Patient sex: F
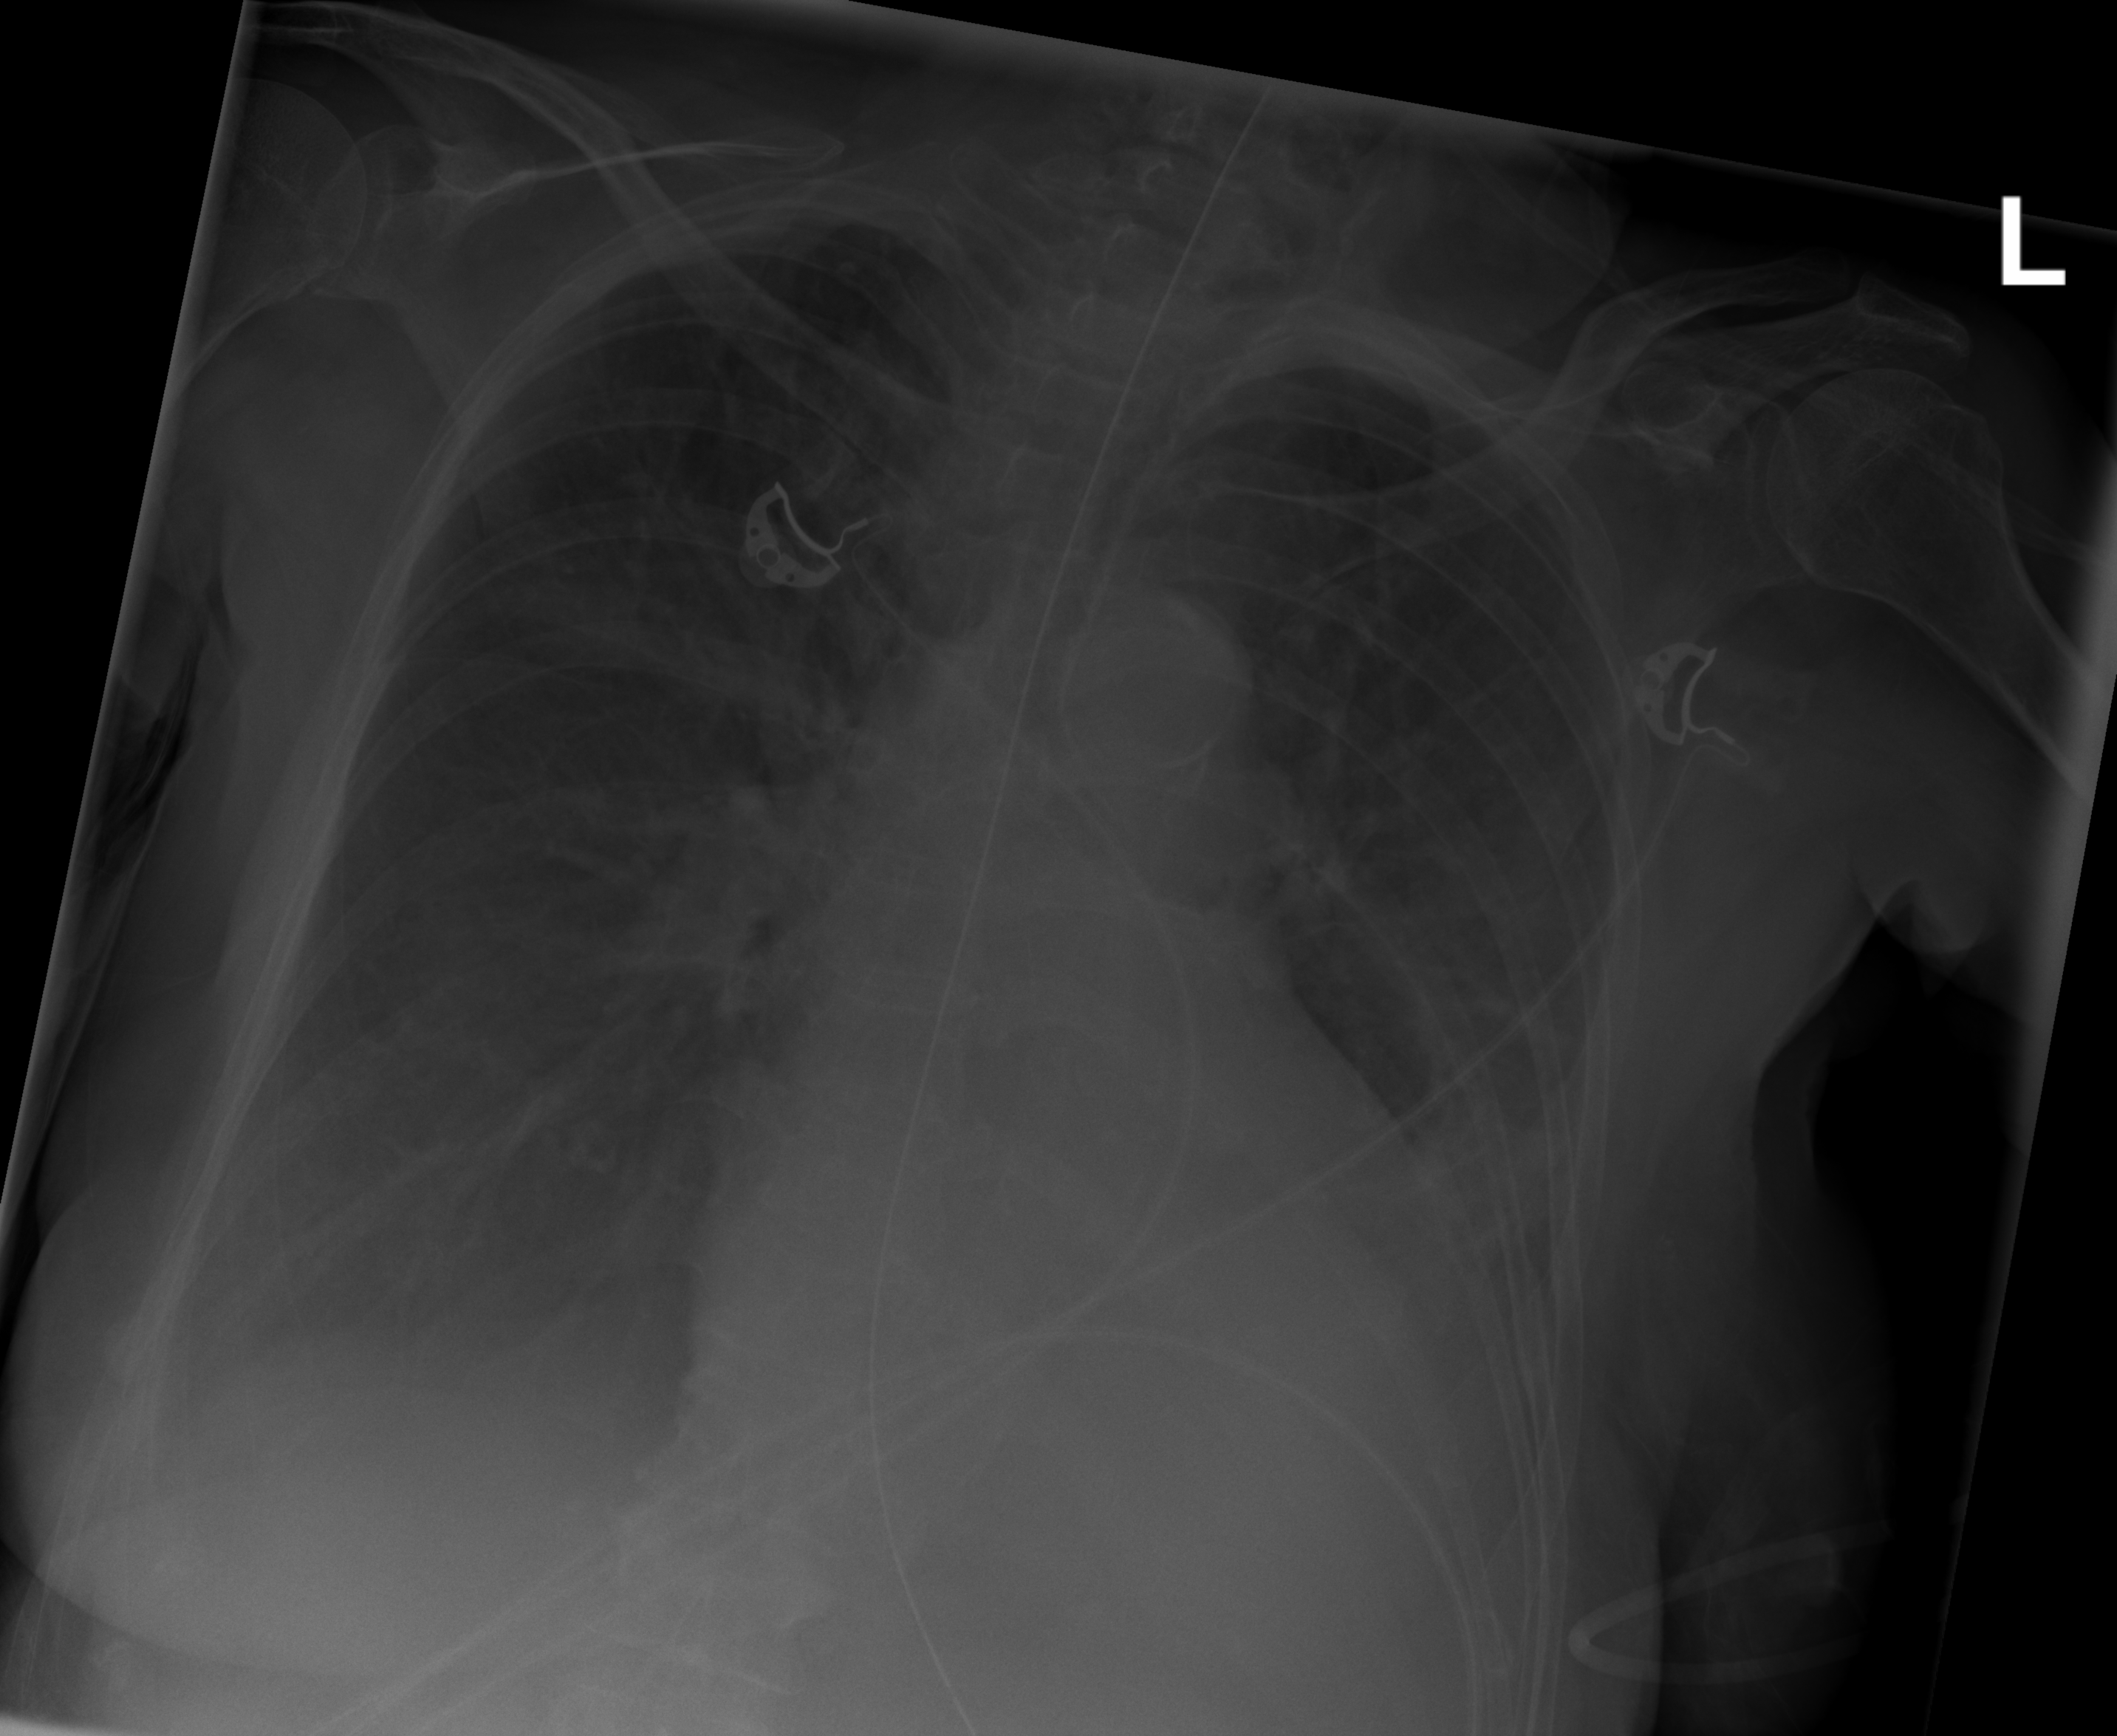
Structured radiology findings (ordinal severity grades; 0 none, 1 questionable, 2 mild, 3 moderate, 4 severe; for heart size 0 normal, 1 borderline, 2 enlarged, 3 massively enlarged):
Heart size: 2
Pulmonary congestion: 2
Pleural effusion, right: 3
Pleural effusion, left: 3
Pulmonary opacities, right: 0
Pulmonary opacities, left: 0
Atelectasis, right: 2
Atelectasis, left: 3